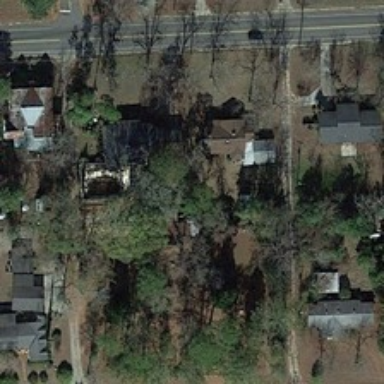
Some buildings and green trees are between two parallel roads .